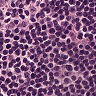
Metastatic tissue present: no